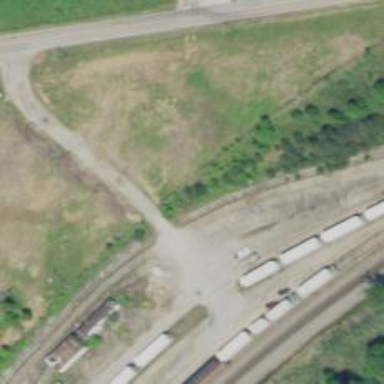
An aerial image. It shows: Disused railway spur.